Aerial crown-view tile of a tropical tree (Barro Colorado Island, Panama), acquired 20240716:
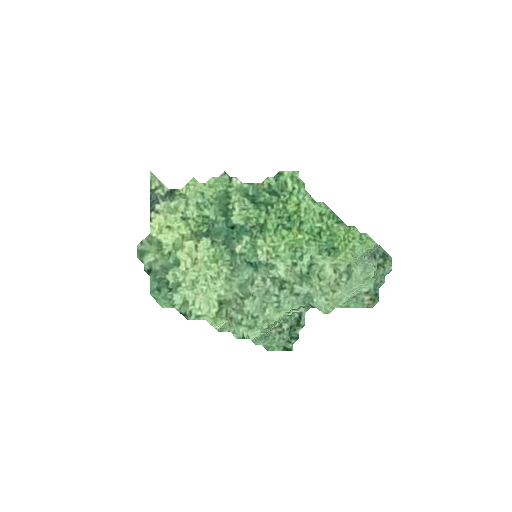
Species: Jacaranda copaia
GBIF accepted scientific name: Jacaranda copaia
Crown area: 47.839 m²